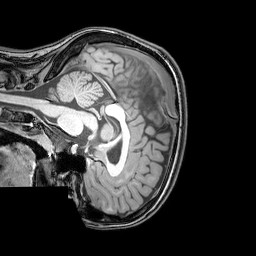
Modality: T1w
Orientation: sagittal
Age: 24
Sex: female
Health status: healthy
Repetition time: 0.081 s
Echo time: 0.037 s